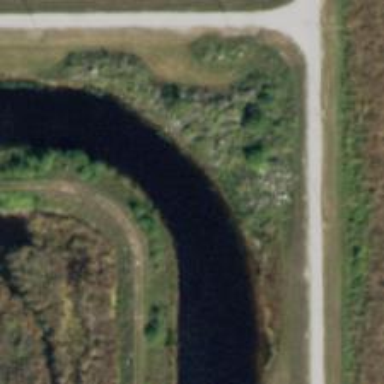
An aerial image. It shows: Canal.